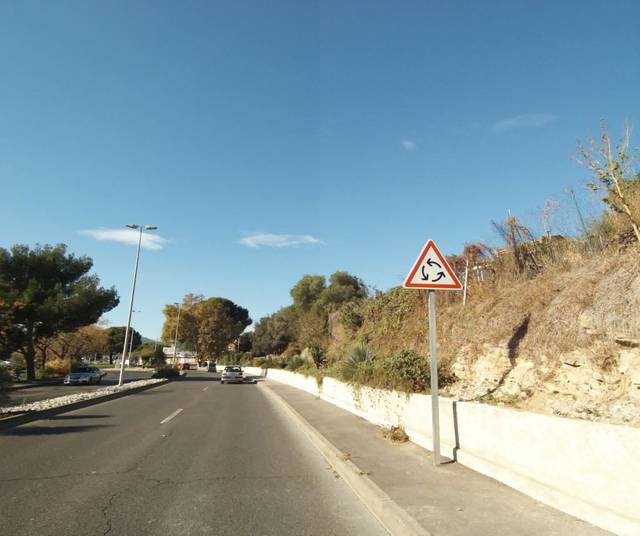
Region: France
Coordinates: 43.192, 5.619